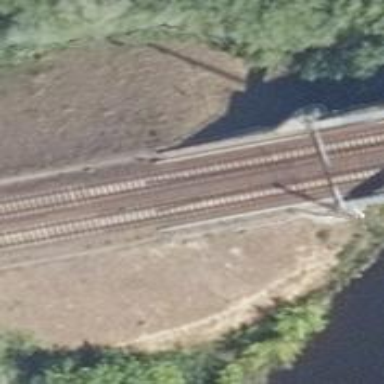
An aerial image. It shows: Bridge over electrified railway with contact lines.